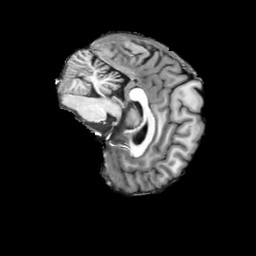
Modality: T1w
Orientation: sagittal
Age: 57
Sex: female
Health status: ill